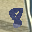
Label: 8